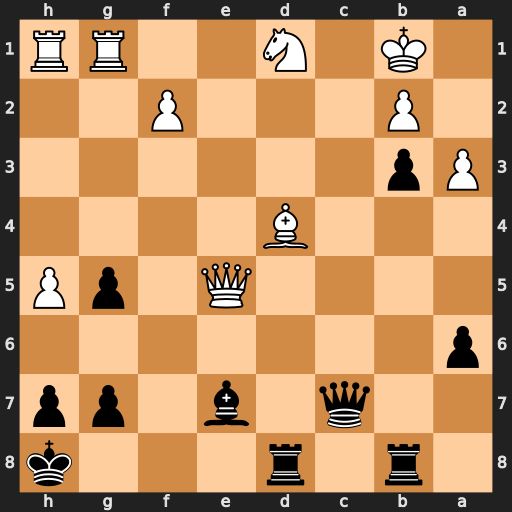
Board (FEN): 1r1r3k/2q1b1pp/p7/4Q1pP/3B4/Pp6/1P3P2/1K1N2RR
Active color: b
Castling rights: -
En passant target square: -
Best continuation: Qc2+ Ka1 Qc1#